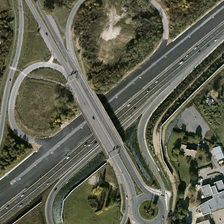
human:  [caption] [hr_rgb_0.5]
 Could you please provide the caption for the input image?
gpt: many green trees and some buildings are near a viaduct with many cars .

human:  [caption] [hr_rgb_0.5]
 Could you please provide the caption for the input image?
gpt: many green trees and some buildings are near a viaduct with many cars .

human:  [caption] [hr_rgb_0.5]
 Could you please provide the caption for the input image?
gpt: many green trees and some buildings are near a viaduct with many cars .

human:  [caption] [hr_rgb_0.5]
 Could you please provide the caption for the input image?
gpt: many green trees and some buildings are near a viaduct with many cars .

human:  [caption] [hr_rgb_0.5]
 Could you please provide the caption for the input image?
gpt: many green trees and some buildings are near a viaduct with many cars .